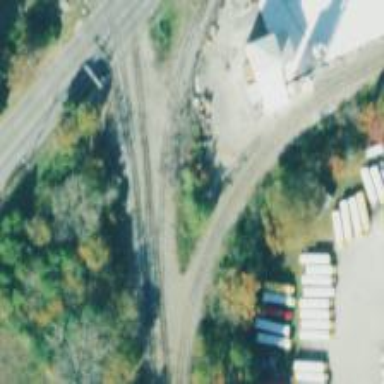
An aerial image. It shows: Railway spur service.